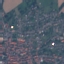
Land use / land cover class: Residential